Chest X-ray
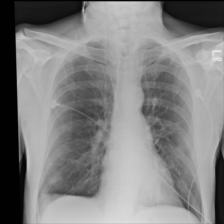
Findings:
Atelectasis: negative
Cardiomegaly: negative
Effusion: negative
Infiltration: negative
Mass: negative
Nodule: negative
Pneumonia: negative
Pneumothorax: negative
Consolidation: negative
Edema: negative
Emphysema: negative
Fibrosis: negative
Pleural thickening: negative
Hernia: negative